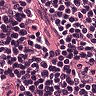
Metastatic tissue present: no